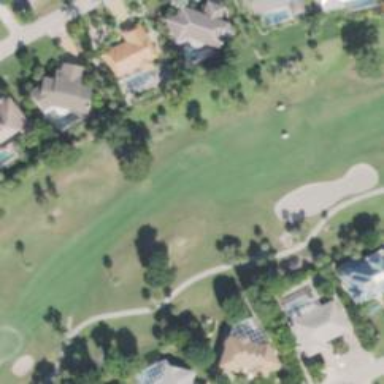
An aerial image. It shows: Golf hole.